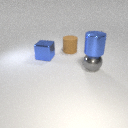
large gray metal sphere to the right of large brown rubber cylinder